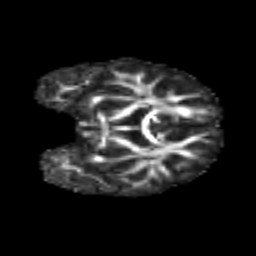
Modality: FA
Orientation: coronal
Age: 6
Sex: male
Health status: healthy